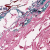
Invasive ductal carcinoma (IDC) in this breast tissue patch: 0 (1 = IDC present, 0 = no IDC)